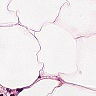
Metastatic tissue present: no